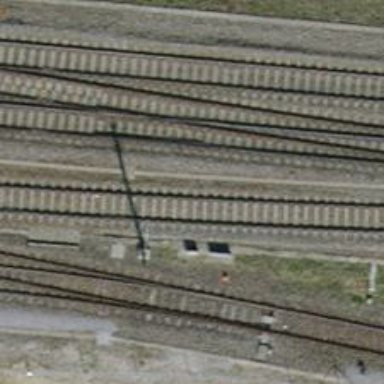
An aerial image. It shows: Rail siding with electrified contact lines.